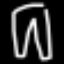
Label: pants